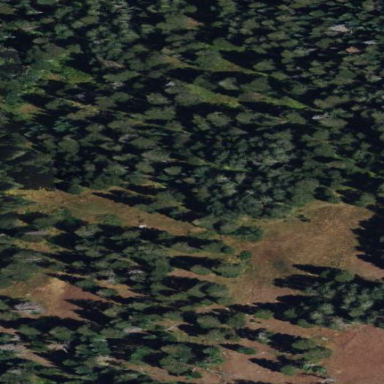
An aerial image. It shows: Wet meadow with wood vegetation.